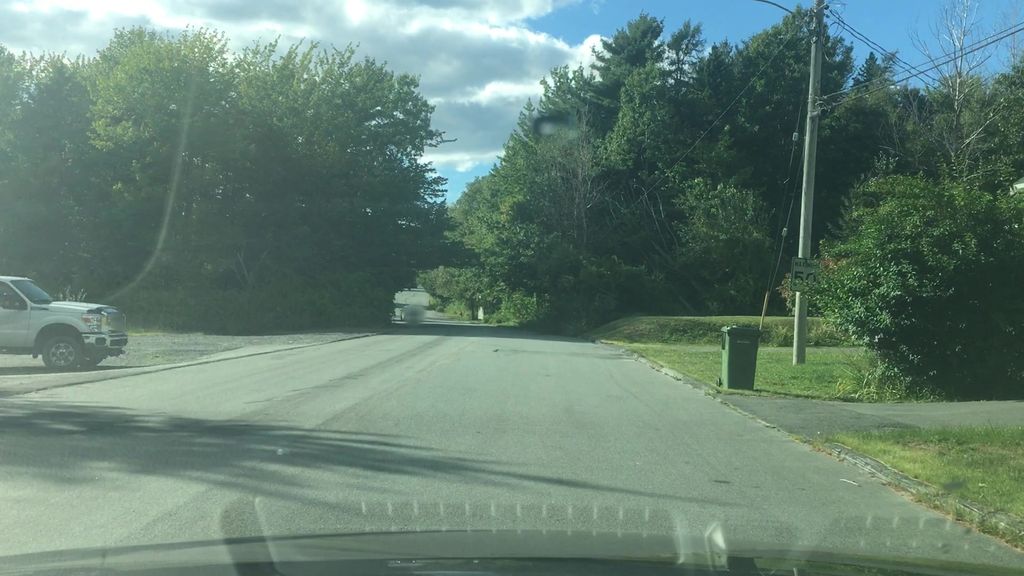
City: halifax